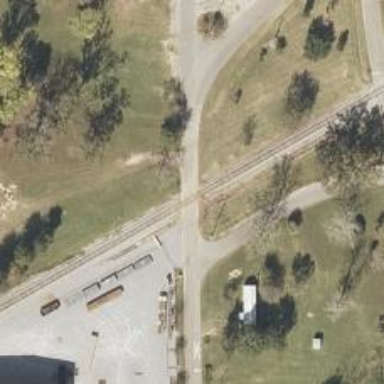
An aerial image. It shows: Uncontrolled level crossing on the railway.